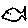
Label: fish